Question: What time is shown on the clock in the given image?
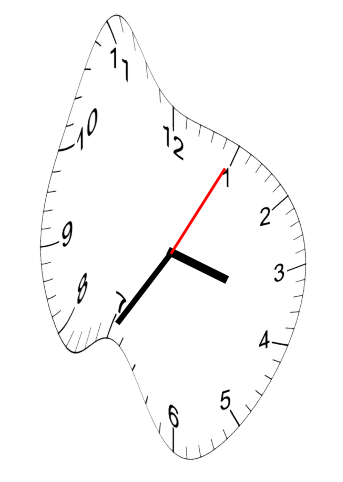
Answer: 03:35:05